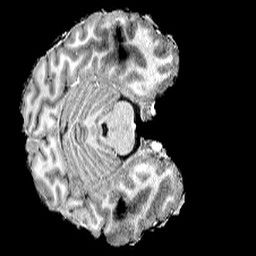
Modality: T1w
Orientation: axial
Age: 22
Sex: male
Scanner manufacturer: siemens
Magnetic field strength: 6.98 T
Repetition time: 6 s
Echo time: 0.00302 s